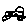
Label: car